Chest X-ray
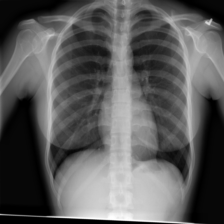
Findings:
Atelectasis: negative
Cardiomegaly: negative
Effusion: negative
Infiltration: negative
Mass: negative
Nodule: negative
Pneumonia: negative
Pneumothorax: negative
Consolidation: negative
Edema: negative
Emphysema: negative
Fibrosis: negative
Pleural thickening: negative
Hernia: negative